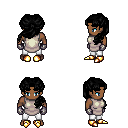
a pixel art fantasy rpg character, male body template, human, dark skin, white tunic, white pants, black princess hairstyle, metal gloves, gold boots, four views (front, back, left, right), 2x2 character sprite sheet, small pixel art, hard edges, no anti-aliasing